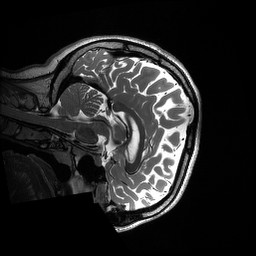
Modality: T2w
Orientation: sagittal
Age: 19
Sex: female